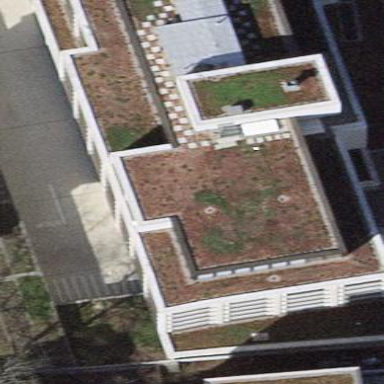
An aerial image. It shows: Commercial building.